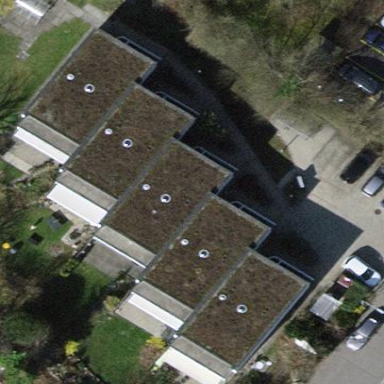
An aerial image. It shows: Terrace building.